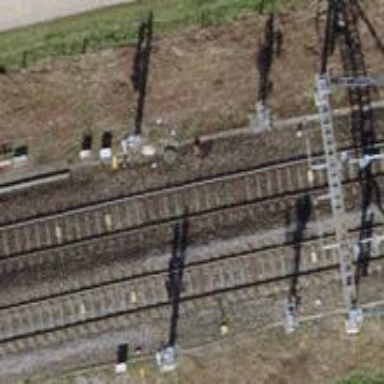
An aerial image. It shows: Railway signal.